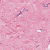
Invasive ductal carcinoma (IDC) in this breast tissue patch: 0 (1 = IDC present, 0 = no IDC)